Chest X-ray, AP view. Patient: 56 years old, sex F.
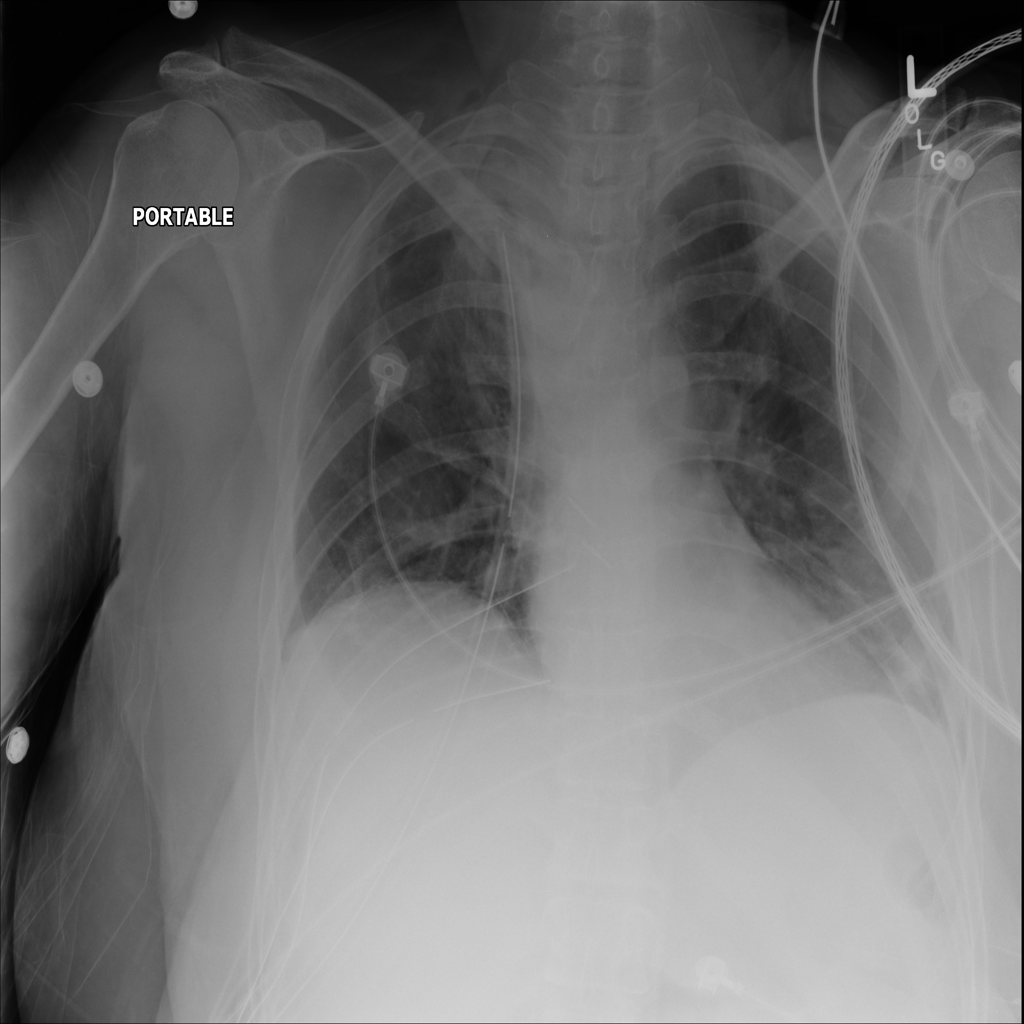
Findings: Atelectasis, Pneumothorax